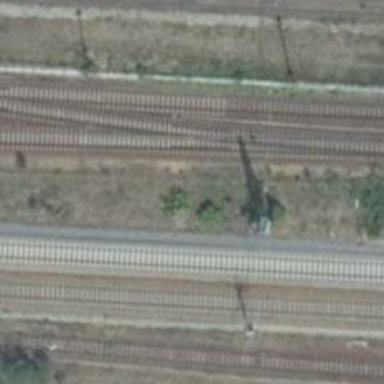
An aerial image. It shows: Railway track with contact lines for electrification.